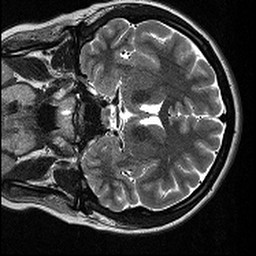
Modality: T2w
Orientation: coronal